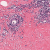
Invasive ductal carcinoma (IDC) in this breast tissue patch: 0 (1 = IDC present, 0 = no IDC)